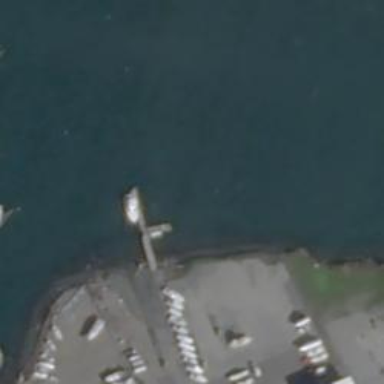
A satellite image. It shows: Man-made pier.